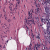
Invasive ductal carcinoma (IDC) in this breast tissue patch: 1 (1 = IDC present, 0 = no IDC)